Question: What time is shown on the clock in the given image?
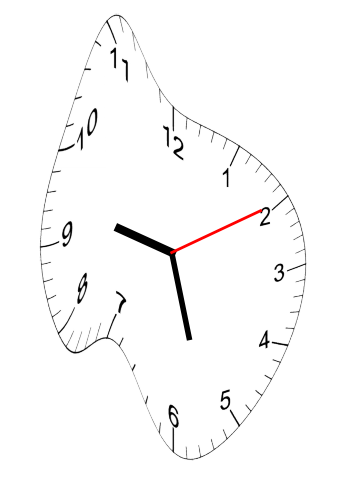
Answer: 09:27:10